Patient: sex M, age 48
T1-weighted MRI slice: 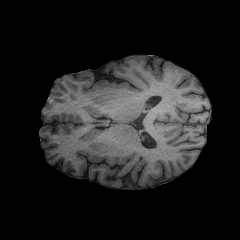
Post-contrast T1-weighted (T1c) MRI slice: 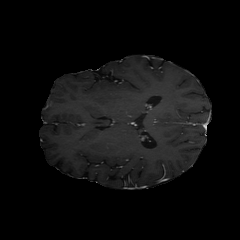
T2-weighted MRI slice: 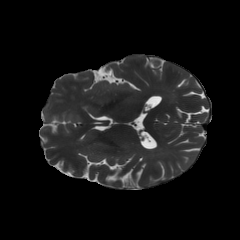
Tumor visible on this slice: no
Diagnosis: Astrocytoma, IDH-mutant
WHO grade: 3